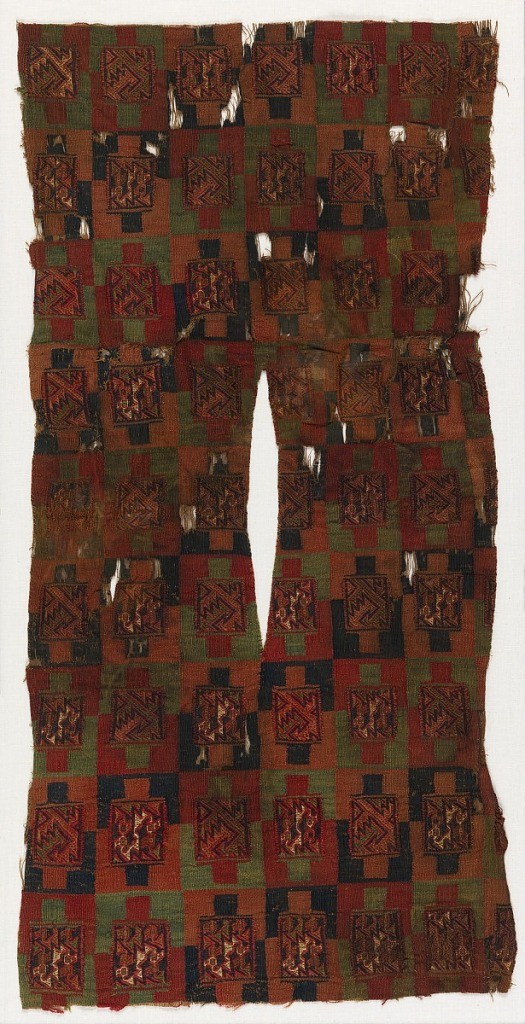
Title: Textile
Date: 1100–1400
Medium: cotton, wool Technique: tapestry, single interlock with discontinuous supplementary weft patterning (brocaded)
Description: Mantle fragment of interlocking squares with geometric designs of birds and fish.